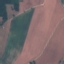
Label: AnnualCrop